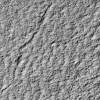
Atmospheric dust classification: not_dusty